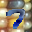
Label: 7